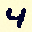
Label: 4